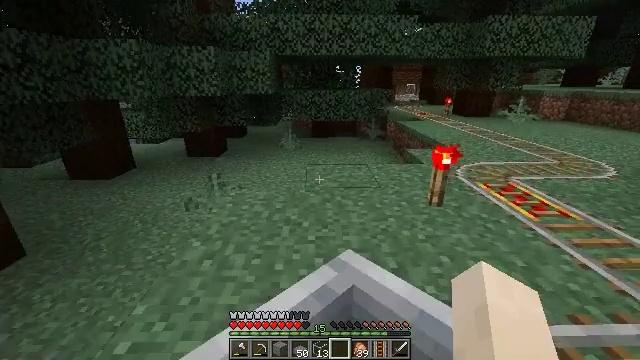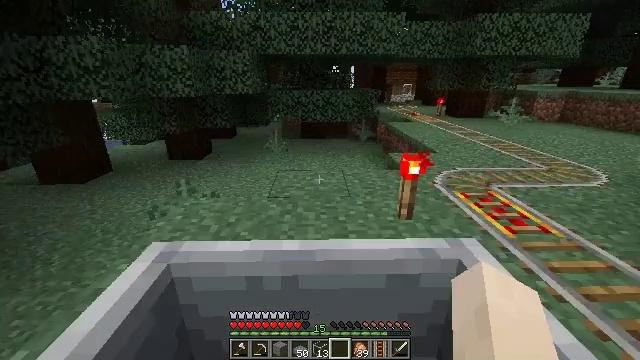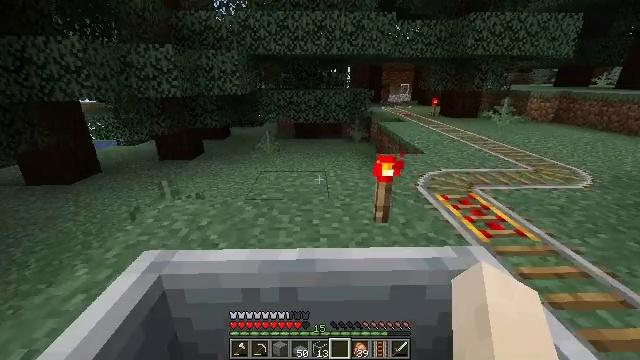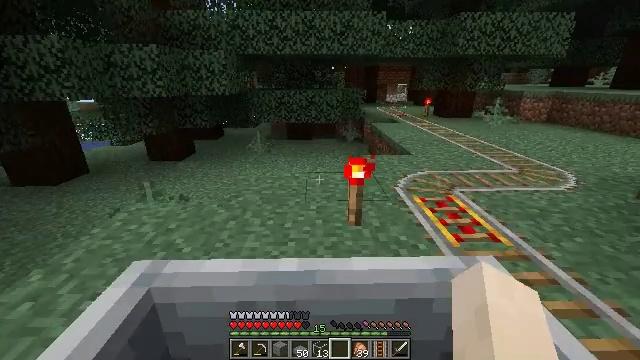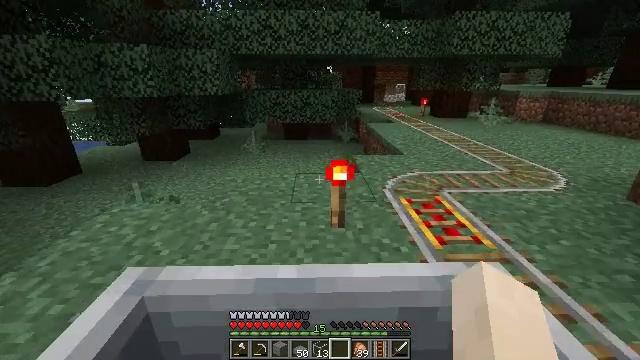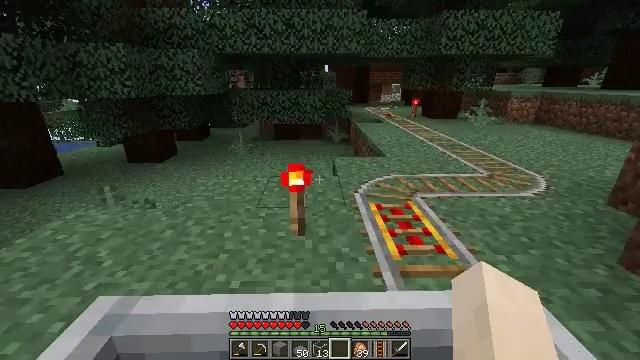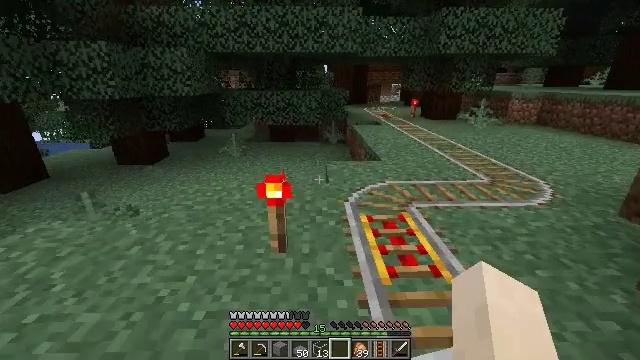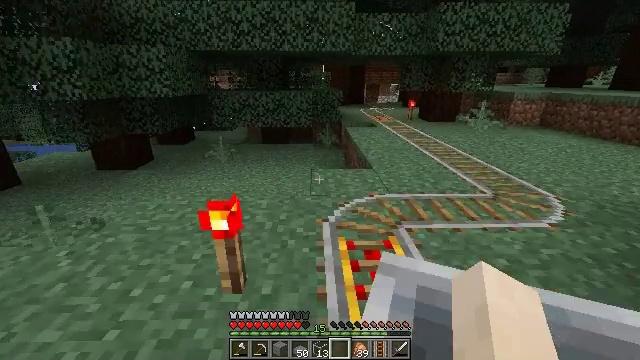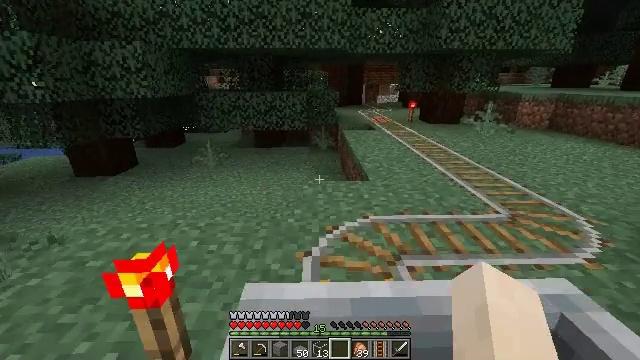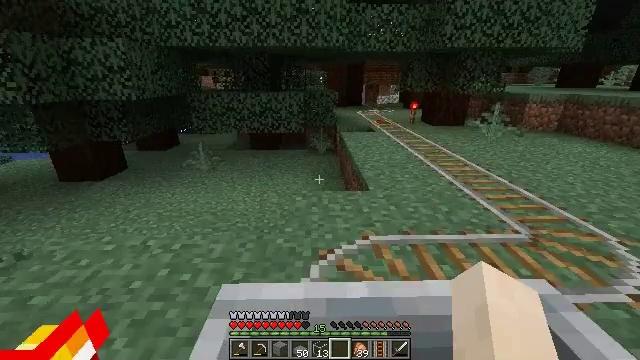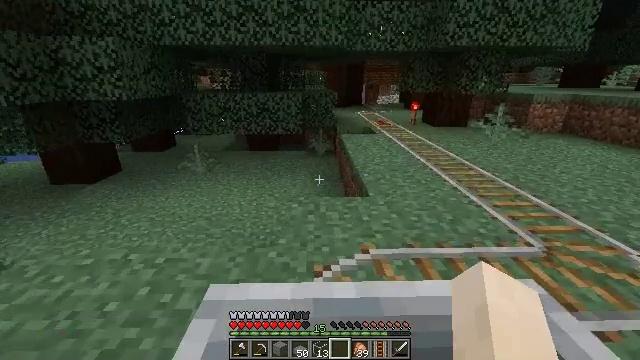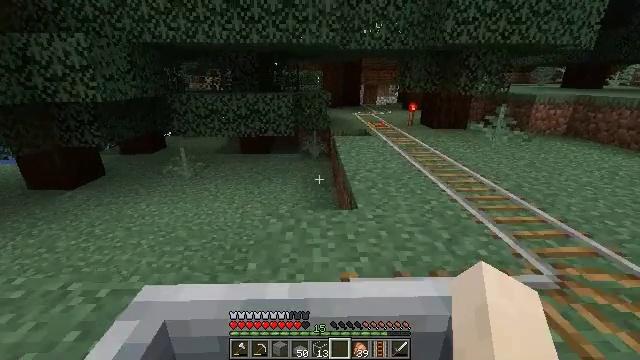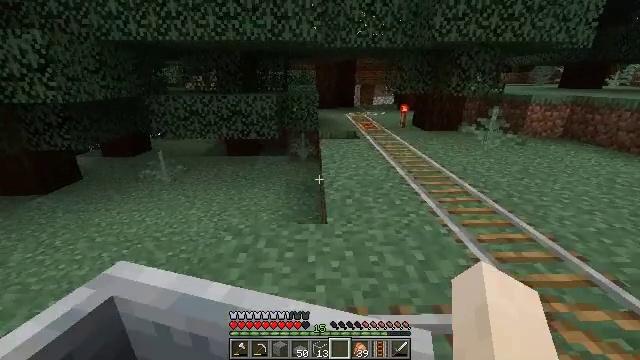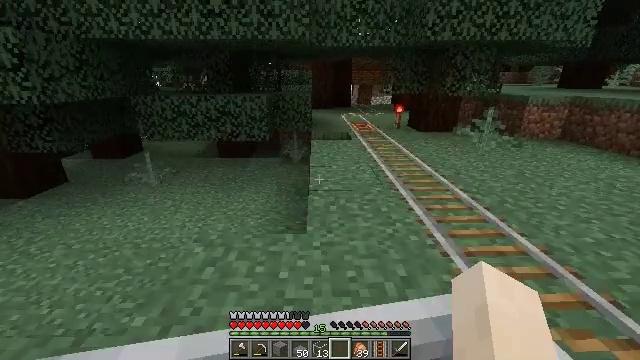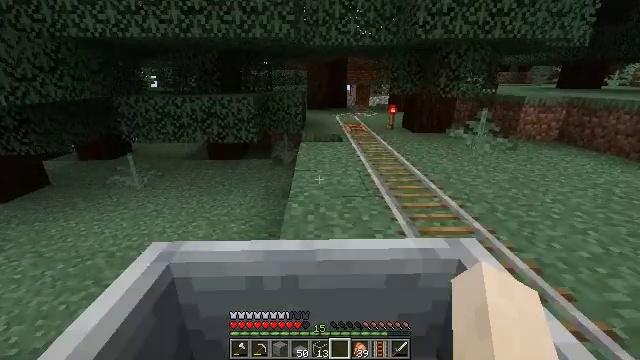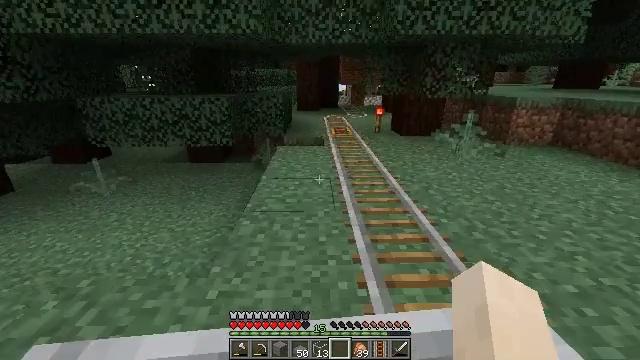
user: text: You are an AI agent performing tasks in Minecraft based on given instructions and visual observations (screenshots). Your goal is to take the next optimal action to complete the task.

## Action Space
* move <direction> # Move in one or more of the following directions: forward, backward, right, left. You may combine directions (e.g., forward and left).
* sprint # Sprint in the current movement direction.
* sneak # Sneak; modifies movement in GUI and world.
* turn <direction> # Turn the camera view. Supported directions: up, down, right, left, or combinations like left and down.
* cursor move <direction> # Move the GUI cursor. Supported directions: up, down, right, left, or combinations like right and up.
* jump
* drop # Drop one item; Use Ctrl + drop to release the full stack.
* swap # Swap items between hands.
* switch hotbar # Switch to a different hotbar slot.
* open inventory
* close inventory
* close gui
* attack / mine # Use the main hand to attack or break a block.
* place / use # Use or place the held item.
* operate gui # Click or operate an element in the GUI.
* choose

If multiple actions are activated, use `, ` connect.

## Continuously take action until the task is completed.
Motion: motion action
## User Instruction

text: Harvest stripped spruce log.
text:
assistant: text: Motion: no_op
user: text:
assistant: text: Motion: no_op
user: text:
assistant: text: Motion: no_op
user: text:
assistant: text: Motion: no_op
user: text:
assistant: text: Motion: no_op
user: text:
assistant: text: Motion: no_op
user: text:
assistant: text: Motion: no_op
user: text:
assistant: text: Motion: no_op
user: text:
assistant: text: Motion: no_op
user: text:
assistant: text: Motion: no_op
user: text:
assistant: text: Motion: no_op
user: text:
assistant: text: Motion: no_op
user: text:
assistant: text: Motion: no_op
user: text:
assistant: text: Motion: no_op
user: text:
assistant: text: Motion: no_op
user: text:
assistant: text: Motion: no_op
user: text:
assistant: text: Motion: no_op
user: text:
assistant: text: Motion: no_op
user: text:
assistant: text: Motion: no_op
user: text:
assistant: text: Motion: no_op
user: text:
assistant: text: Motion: no_op
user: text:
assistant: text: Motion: no_op
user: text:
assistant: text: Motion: no_op
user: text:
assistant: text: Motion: no_op
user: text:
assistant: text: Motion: no_op
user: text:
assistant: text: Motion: no_op
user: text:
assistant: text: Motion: no_op
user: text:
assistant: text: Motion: no_op
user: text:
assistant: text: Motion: no_op
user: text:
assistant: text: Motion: no_op